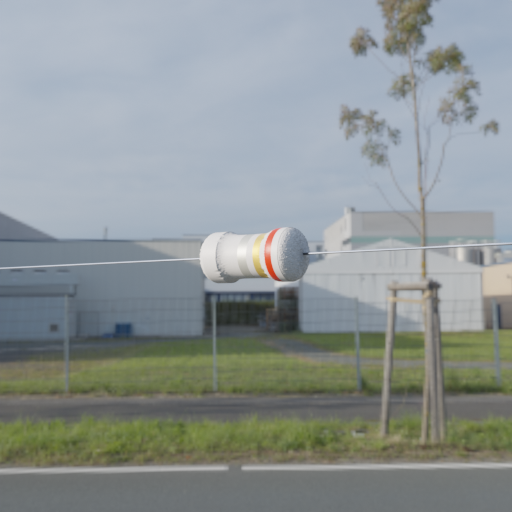
Resistor colour bands (in order): silver, gold, red